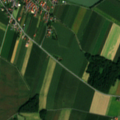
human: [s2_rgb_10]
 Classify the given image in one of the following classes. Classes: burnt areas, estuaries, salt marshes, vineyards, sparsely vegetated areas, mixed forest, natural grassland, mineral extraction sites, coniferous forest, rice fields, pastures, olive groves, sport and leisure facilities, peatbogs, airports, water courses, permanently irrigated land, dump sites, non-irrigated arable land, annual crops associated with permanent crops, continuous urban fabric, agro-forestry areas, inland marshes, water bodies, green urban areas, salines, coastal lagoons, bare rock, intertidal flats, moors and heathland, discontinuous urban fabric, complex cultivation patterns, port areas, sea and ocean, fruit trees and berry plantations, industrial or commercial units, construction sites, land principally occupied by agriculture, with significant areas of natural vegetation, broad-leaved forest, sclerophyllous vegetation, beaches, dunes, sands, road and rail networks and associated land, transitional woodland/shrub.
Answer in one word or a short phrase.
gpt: discontinuous urban fabric, non-irrigated arable land, land principally occupied by agriculture, with significant areas of natural vegetation, broad-leaved forest